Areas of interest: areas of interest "Soccer Field"
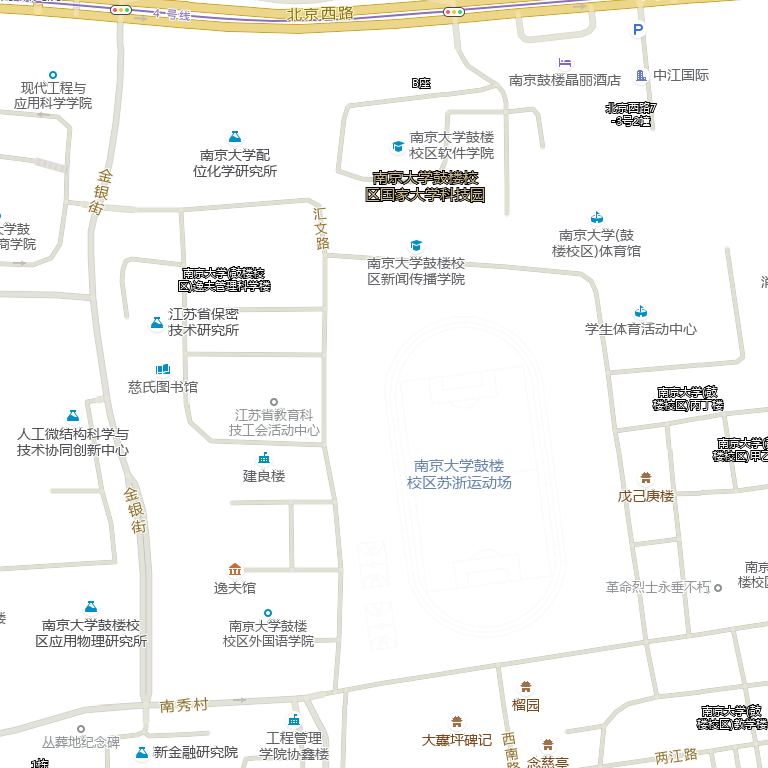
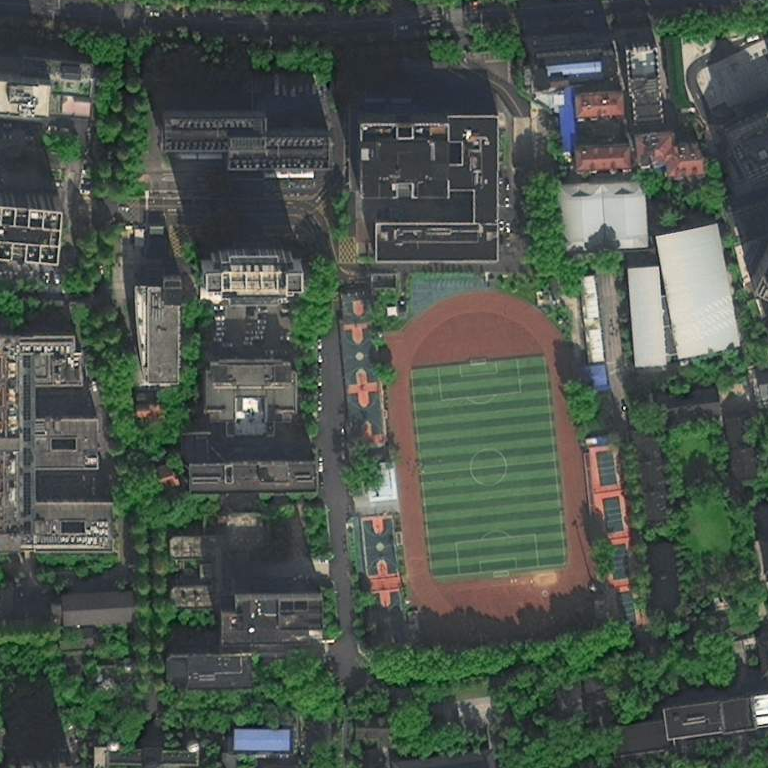